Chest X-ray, PA view. Patient: 53 years old, sex M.
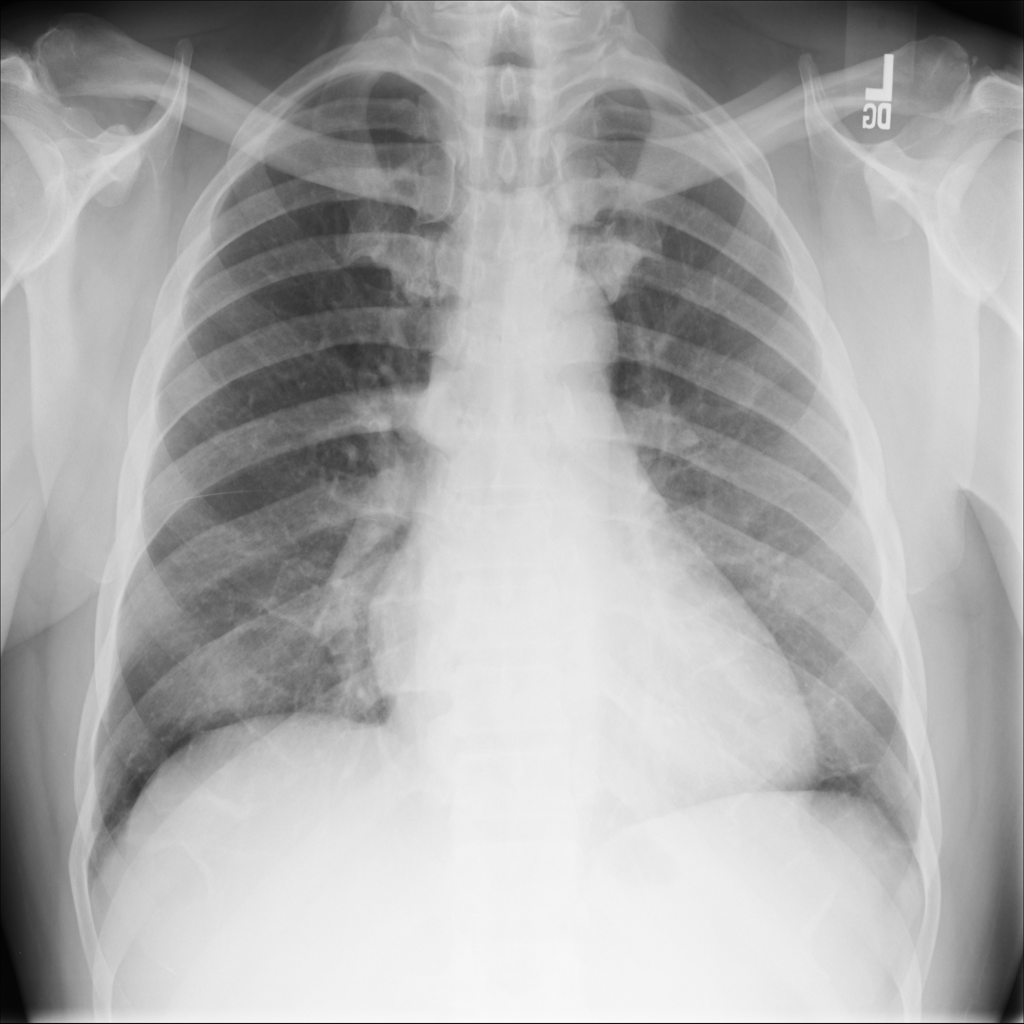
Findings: No Finding